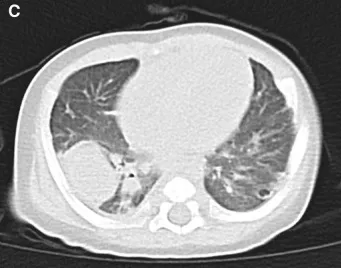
(C) Lung CT performed on the 22nd day shows that the lesions in both lungs are less prominent than before.
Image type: radiology (ct)